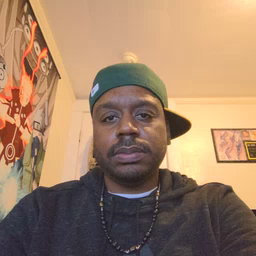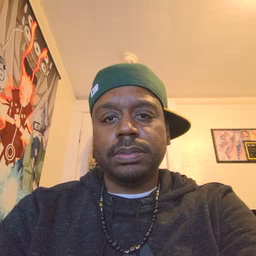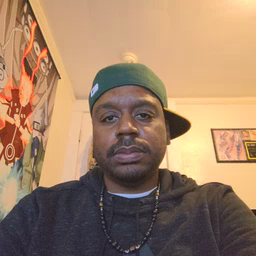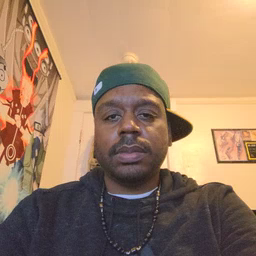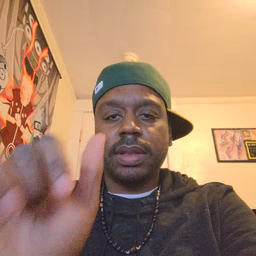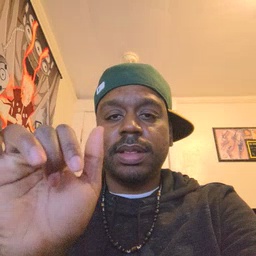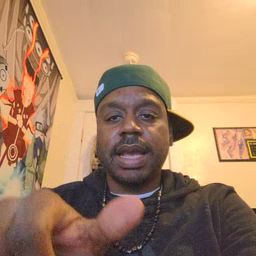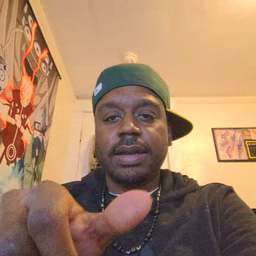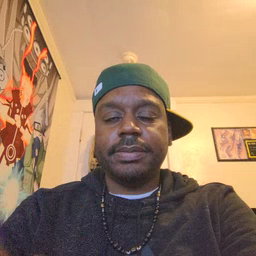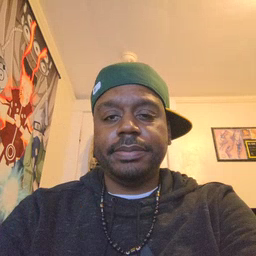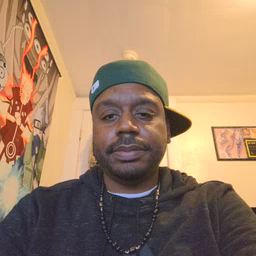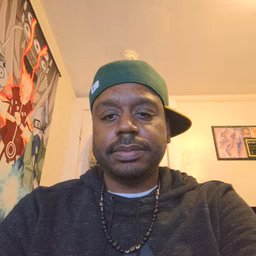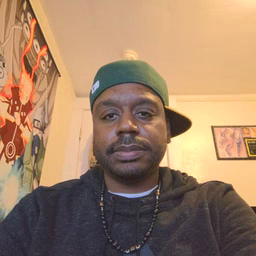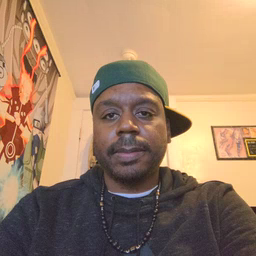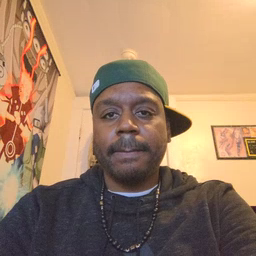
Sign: that